【题型】解答题　【知识点】解析几何　【难度】medium
已知双曲线 \(C: \frac{x^2}{a^2} - \frac{y^2}{b^2} = 1\) (\(a > 0, b > 0\)) 的离心率为 2，点 \((-\sqrt{2}, -\sqrt{3})\) 在 \(C\) 上，直线 \(l: y = kx + m\) 交双曲线右支于不同的两点 \(M, N\)。

(1) 求双曲线 \(C\) 的方程；

(2) 若直线 \(l\) 过 \((0,1)\)，求 \(k\) 的取值范围；

(3) 若线段 \(MN\) 的垂直平分线过点 \(K(0,4)\)，求 \(m\) 的取值范围。
【解答】
【详解】
(1) $\because$ 点 $(-\sqrt{2}, -\sqrt{3})$ 在 $C$ 上，$\therefore$ $\frac{2}{a^2} - \frac{3}{b^2} = 1$，又 $\frac{c}{a} = 2$，$c^2 = a^2 + b^2$，

解得：$a^2 = 1$，$b^2 = 3$，$c^2 = 4$，

$\therefore$ 双曲线 $C$ 的方程为：$x^2 - \frac{y^2}{3} = 1$。

(2) $\because$ 直线 $l$ 过点 $(0,1)$，$\therefore$ $l: y = kx + 1$，设 $M(x_1,y_1)$，$N(x_2,y_2)$。

由
\[
\begin{cases}
y = kx + 1 \\
x^2 - \frac{y^2}{3} = 1
\end{cases}
\]
得：$(3 - k^2)x^2 - 2kx - 4 = 0$。

$\because$ 直线 $l$ 与双曲线右支交于不同的两点 $M, N$，
\[
\therefore
\begin{cases}
3 - k^2 \neq 0 \\
\Delta = 4k^2 + 16(3 - k^2) > 0 \\
x_1 + x_2 = \frac{-2k}{3 - k^2} > 0 \\
x_1x_2 = -\frac{4}{3 - k^2} > 0
\end{cases}
\]
解得：$-2 < k < -\sqrt{3}$，即 $k$ 的取值范围为 $(-2, -\sqrt{3})$。

(3) 设 $M(x_1,y_1)$，$N(x_2,y_2)$，线段 $MN$ 的中点 $G(x_3,y_3)$。

由
\[
\begin{cases}
y = kx + m \\
x^2 - \frac{y^2}{3} = 1
\end{cases}
\]
得：$(3 - k^2)x^2 - 2kmx - m^2 - 3 = 0$，

\[
\therefore 3 - k^2 \neq 0,\ \Delta = 12(3 - k^2 + m^2) > 0,\ \therefore x_1 + x_2 = \frac{2km}{3 - k^2},\ x_1x_2 = -\frac{m^2 + 3}{3 - k^2},
\]
\[
\therefore x_3 = \frac{x_1 + x_2}{2} = \frac{km}{3 - k^2},\quad y_3 = \frac{y_1 + y_2}{2} = \frac{k(x_1 + x_2) + 2m}{2} = \frac{3m}{3 - k^2},
\]

$\because$ $l$ 与双曲线右支交于 $M, N$ 两点，$\therefore$ $k \neq 0$，

$\therefore$ 线段 $MN$ 垂直平分线所在直线斜率为 $-\frac{1}{k}$，方程为 $y - \frac{3m}{3 - k^2} = -\frac{1}{k}\left(x - \frac{km}{3 - k^2}\right)$，

又该直线过点 $K(0,4)$，$\therefore$ $4 - \frac{3m}{3 - k^2} = -\frac{m}{3 - k^2}$，整理可得：$k^2 = 3 - m$，

由 $\Delta = 12(3 - k^2 + m^2) > 0$ 得：$m^2 > k^2 - 3 = -m$，解得：$m < -1$ 或 $m > 0$。

又 \(k^2 = 3 - m > 0\)，\(\therefore m < 3\)；

\(\because x_1 + x_2 = \frac{2km}{3 - k^2} = \frac{2km}{m} = 2k > 0\)，\(x_1x_2 = -\frac{m^2 + 3}{3 - k^2} = -\frac{m^2 + 3}{m} > 0\)，\(\therefore m < 0\)；

综上所述：\(m < -1\)，即 \(m\) 的取值范围为 \((-\infty, -1)\)。

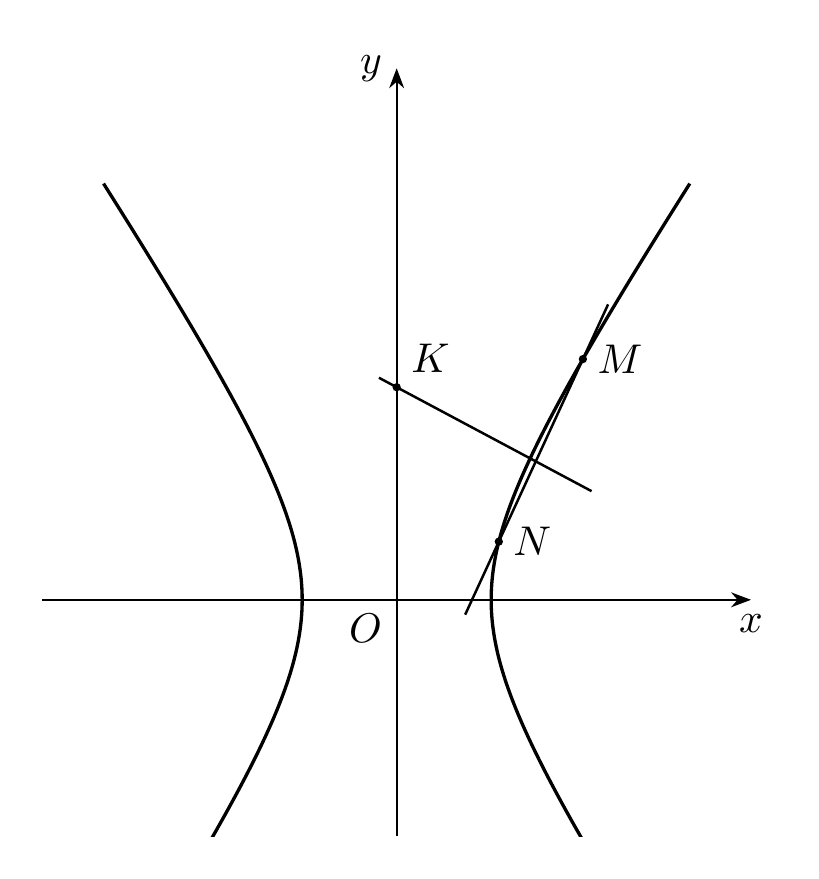